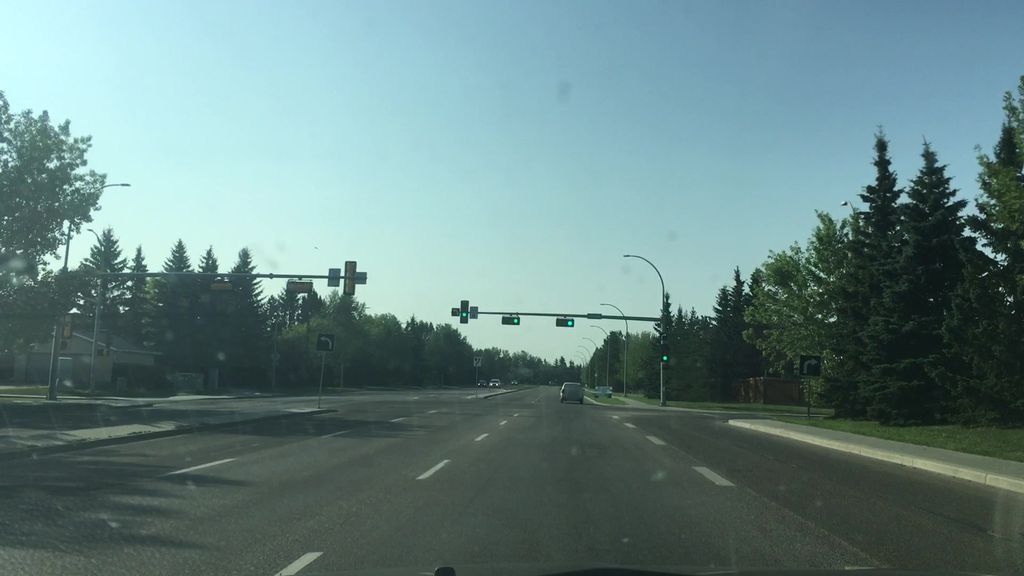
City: edmonton